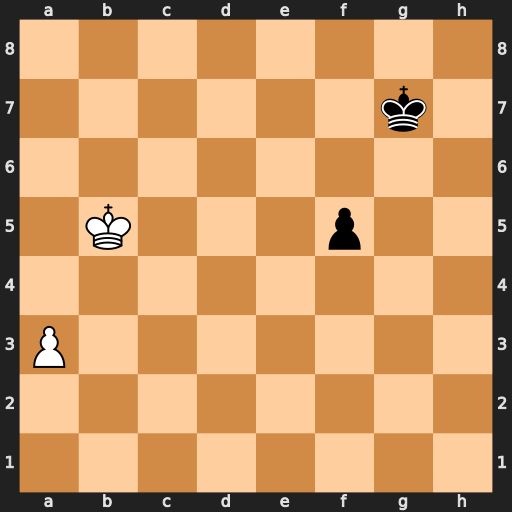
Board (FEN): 8/6k1/8/1K3p2/8/P7/8/8
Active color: w
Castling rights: -
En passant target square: -
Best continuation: a4 f4 Kc4 Kf6 a5 Ke5 a6 f3 Kd3 f2 Ke2 f1=Q+ Kxf1